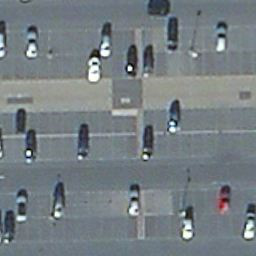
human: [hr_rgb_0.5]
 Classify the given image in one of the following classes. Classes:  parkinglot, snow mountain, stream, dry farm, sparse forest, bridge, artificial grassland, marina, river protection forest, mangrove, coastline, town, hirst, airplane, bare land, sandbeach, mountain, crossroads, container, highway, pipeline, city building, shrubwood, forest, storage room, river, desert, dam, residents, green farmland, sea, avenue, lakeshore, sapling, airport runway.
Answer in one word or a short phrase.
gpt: parkinglot